八年级 · 组合几何学
如图, 在四边形 $A B C D$ 中, $\angle B=60^{\circ}, \angle D=30^{\circ}, A B=B C$.

(1)求 $\angle A+\angle C$ 的度数;

(2)连接 $B D$, 探究 $A D, B D, C D$ 三者之间的数量关系, 并说明理由.
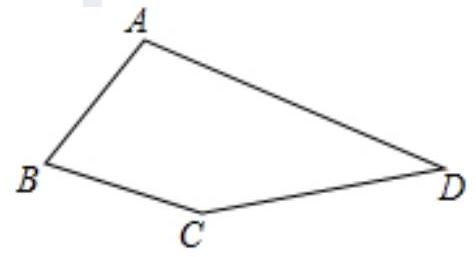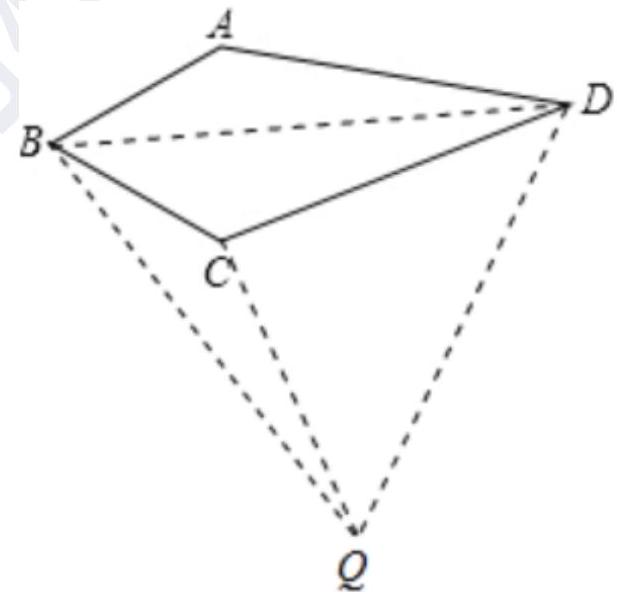
答案: 解：(1)在四边形 $A B C D$ 中,

$\because \angle A+\angle B+\angle C+\angle D=360^{\circ}, \angle B=60^{\circ}, \angle C=30^{\circ}$,

$\therefore \angle A+\angle C=360^{\circ}-60^{\circ}-30^{\circ}=270^{\circ}$,

故答案为: $270^{\circ}$;

(2)如图所示,

$A D 、 B D 、 C D$ 三者之间的等量关系为: $D B^{2}=D A^{2}+D C^{2}$.

理由如下:

连接 $B D$, 以 $B D$ 为边向下作等边三角形 $\triangle B D Q$,

则 $\angle D B Q=60^{\circ}, B D=B Q$,

$\because \angle A B C=\angle D B Q=60^{\circ}$,

$\therefore \angle A B D=\angle C B Q$,

在 $\triangle A B D$ 和 $\triangle C B Q$ 中, $\left\{\begin{array}{l}A B=C B \\ \angle A B D=\angle C B Q \\ B D=B Q\end{array}\right.$

$\therefore \triangle A B D \cong \triangle C B Q(S A S)$,

$\therefore A D=C Q, \angle A=\angle B C Q$,

$\because \angle A+\angle B C D=\angle B C Q+\angle B C D=270^{\circ}$,

$\therefore \angle D C Q=90^{\circ}$,

$\therefore C D^{2}+C Q^{2}=D Q^{2}$,

$\because C Q=A D, D Q=B D$,

$\therefore C D^{2}+A D^{2}=B D^{2}$.